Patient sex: F
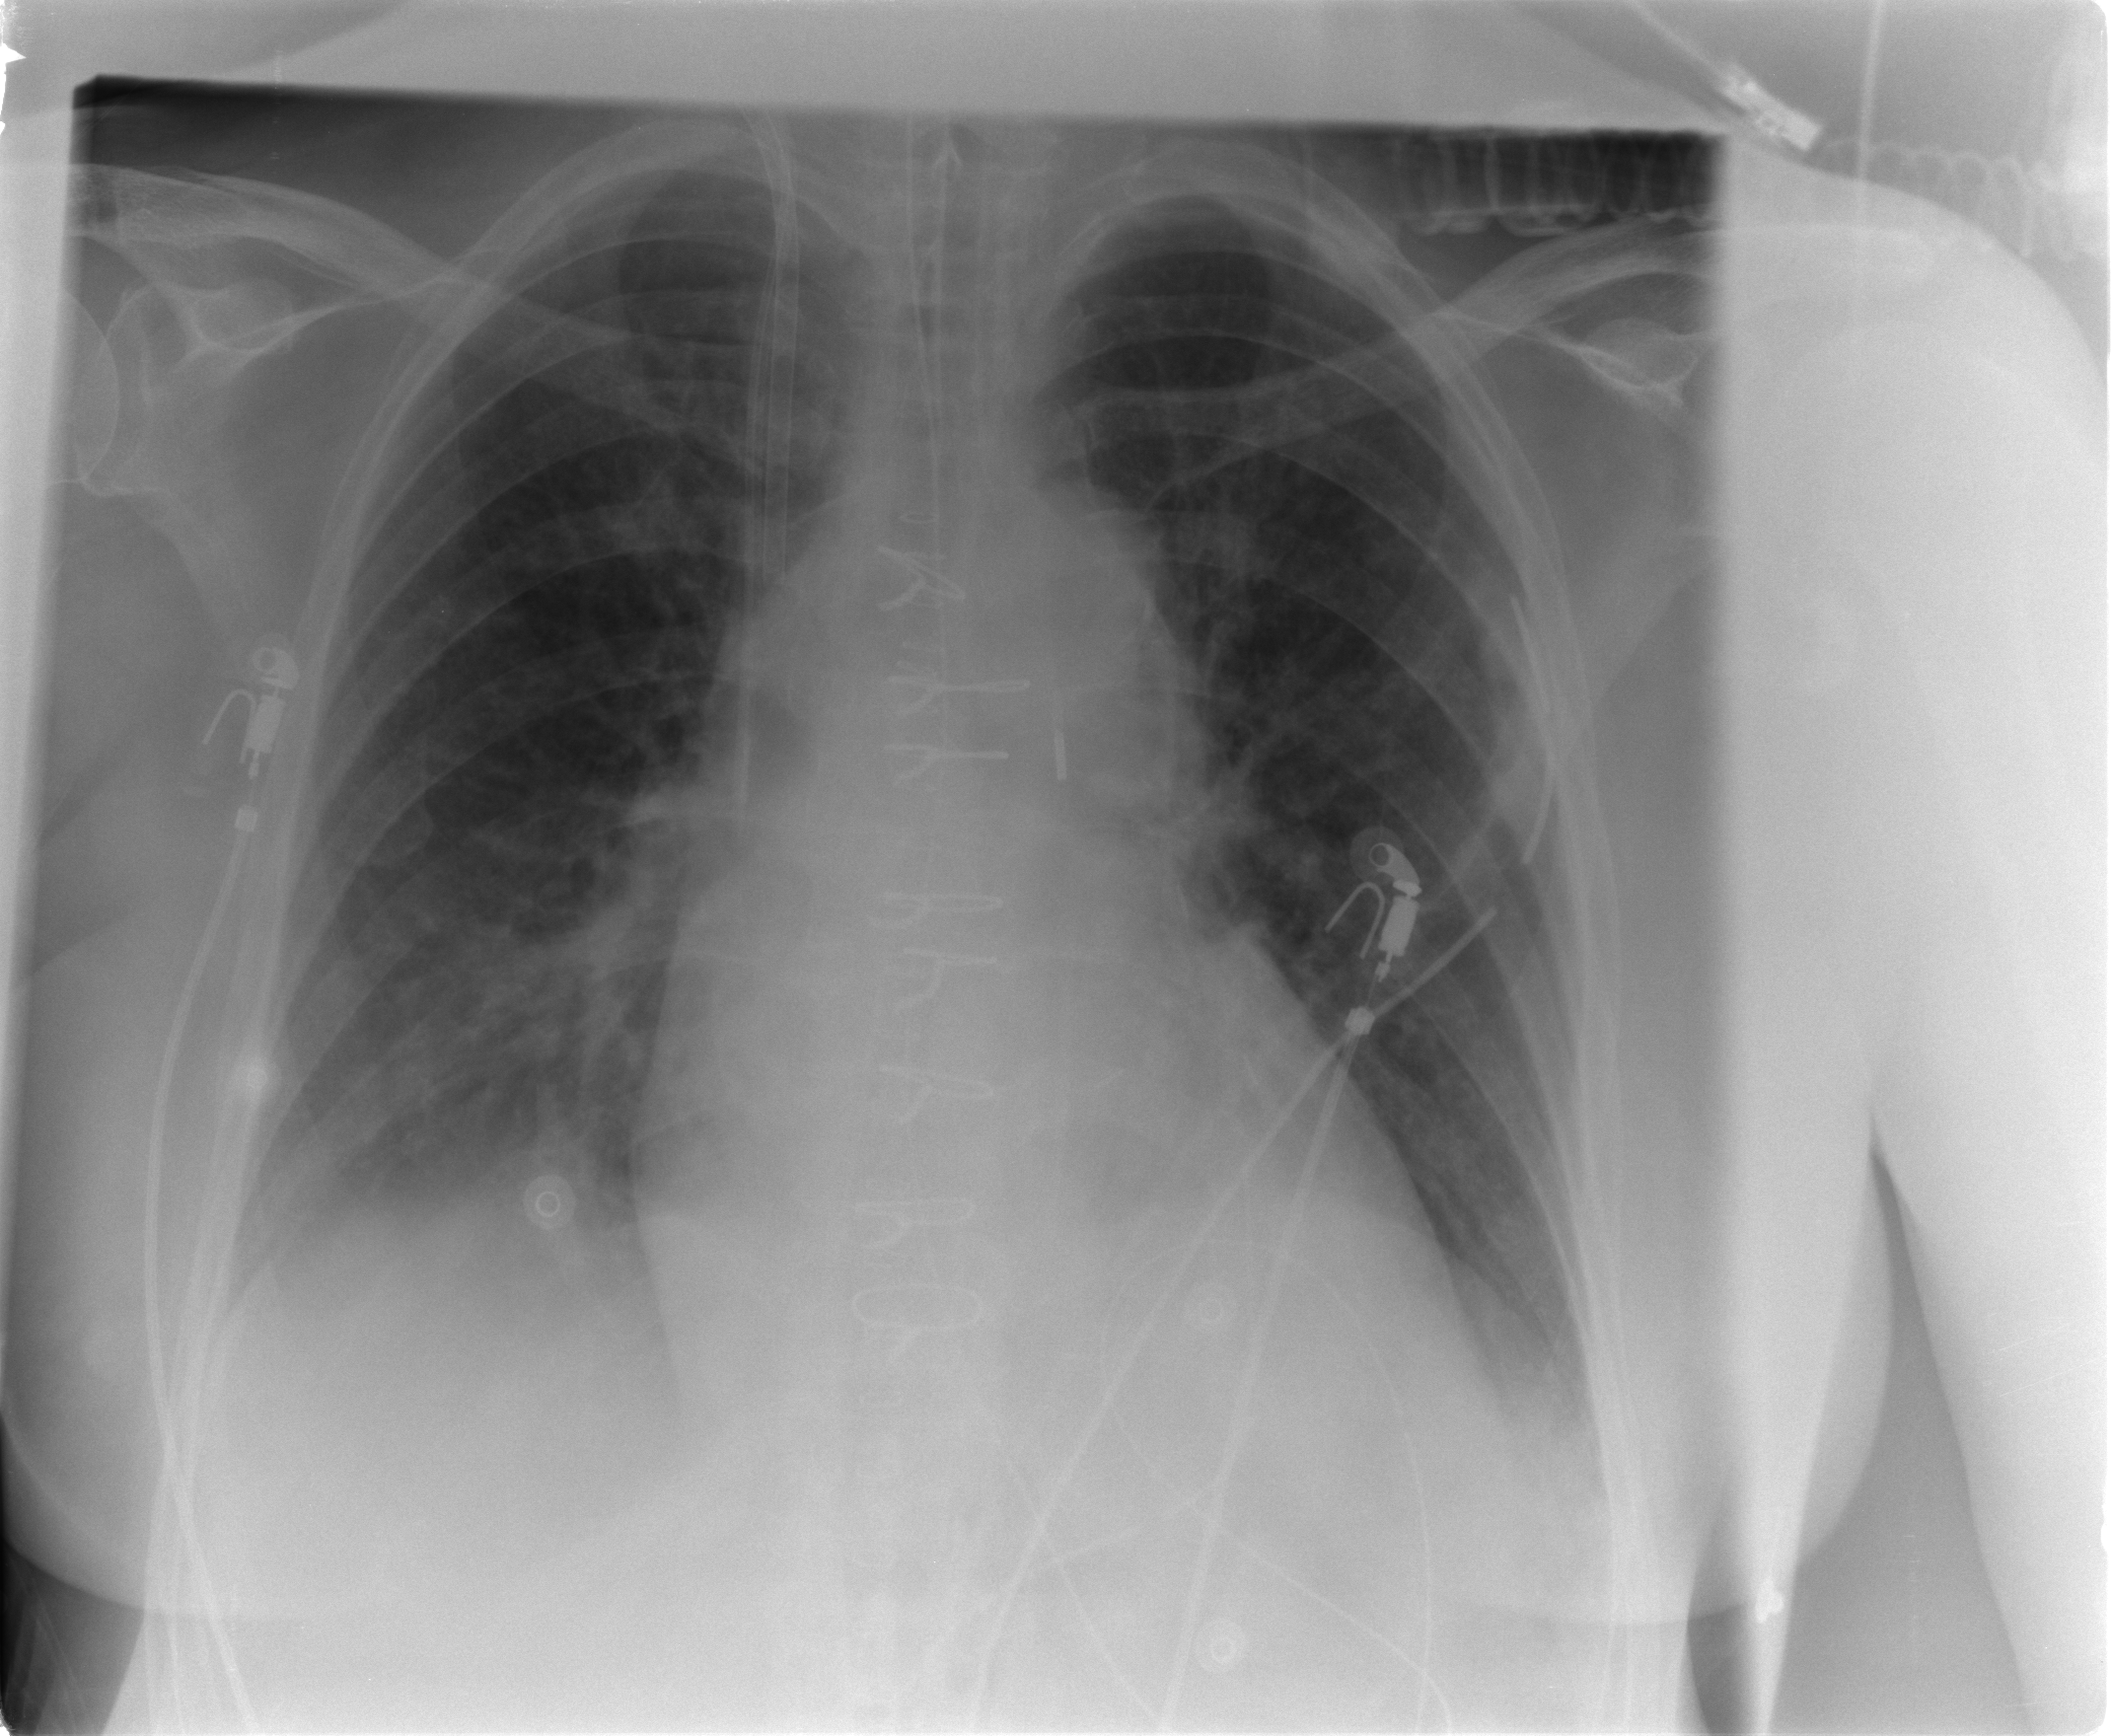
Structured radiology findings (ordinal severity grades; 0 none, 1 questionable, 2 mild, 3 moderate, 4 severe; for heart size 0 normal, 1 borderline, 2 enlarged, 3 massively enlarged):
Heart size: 0
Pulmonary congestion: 1
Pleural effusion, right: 1
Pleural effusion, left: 0
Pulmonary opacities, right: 0
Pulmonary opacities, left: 0
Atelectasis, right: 2
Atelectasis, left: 1